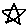
Label: star